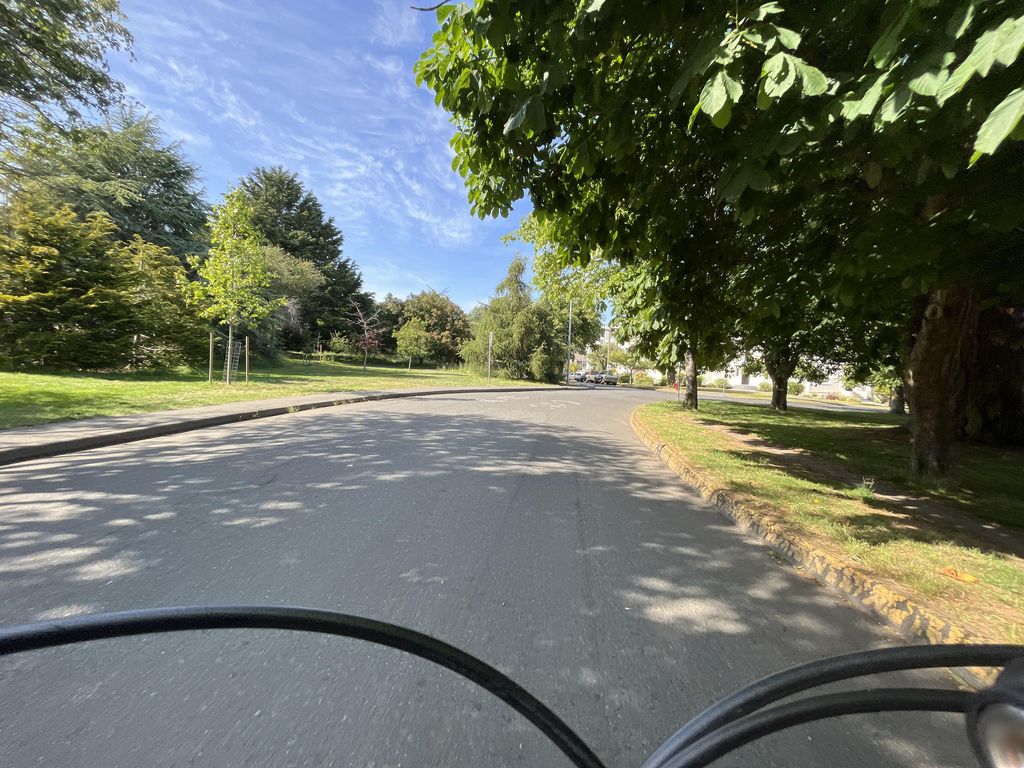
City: victoria